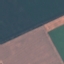
Label: AnnualCrop